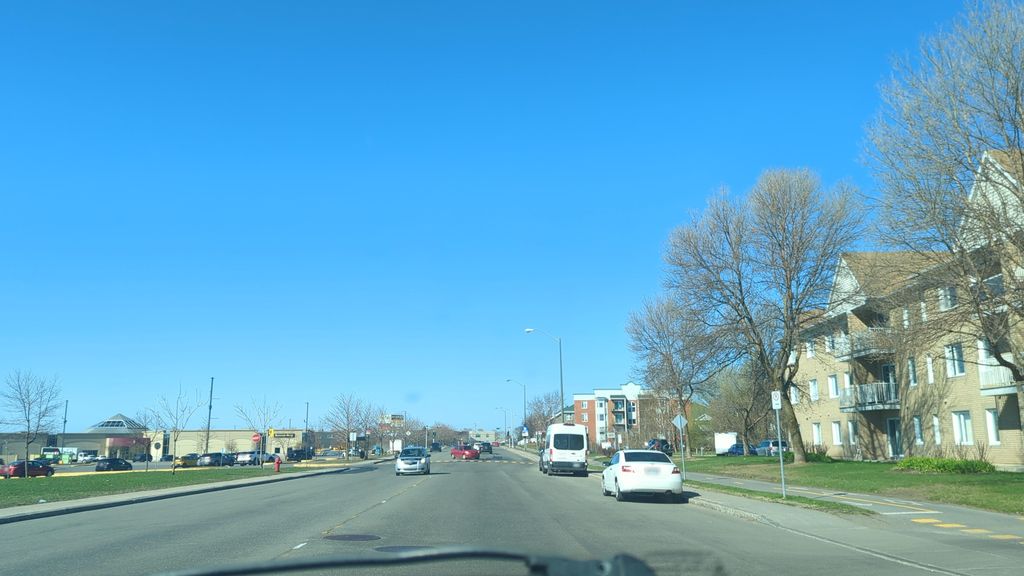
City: quebec_city